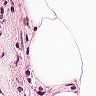
Metastatic tissue present: no